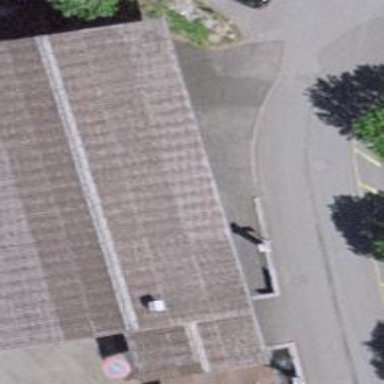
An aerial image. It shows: Shed.